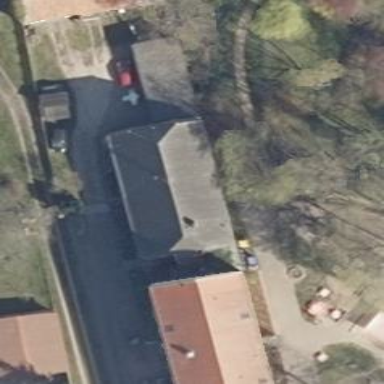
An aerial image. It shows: Building with half-hipped roof made of roof tiles.